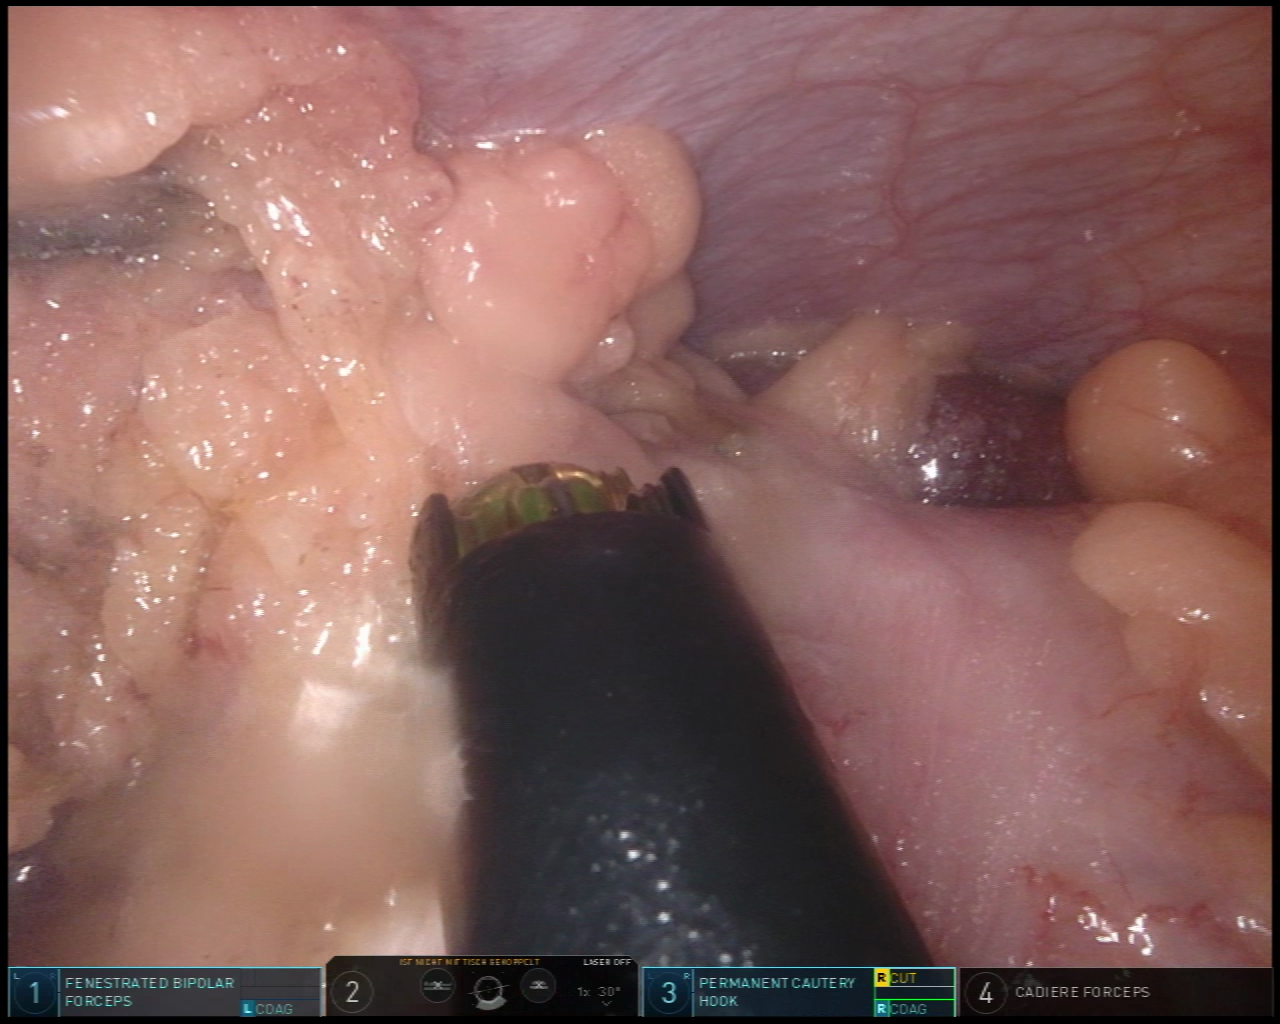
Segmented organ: spleen
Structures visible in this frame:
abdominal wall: yes
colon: yes
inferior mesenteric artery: no
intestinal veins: no
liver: no
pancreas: no
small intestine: no
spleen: yes
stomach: no
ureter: no
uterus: no
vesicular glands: no